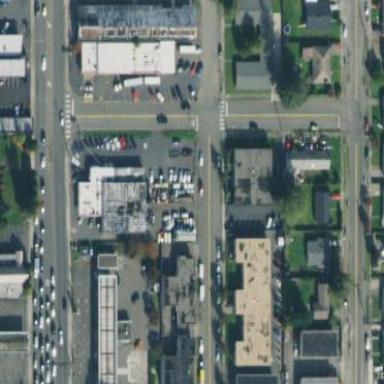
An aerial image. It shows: Commercial area.